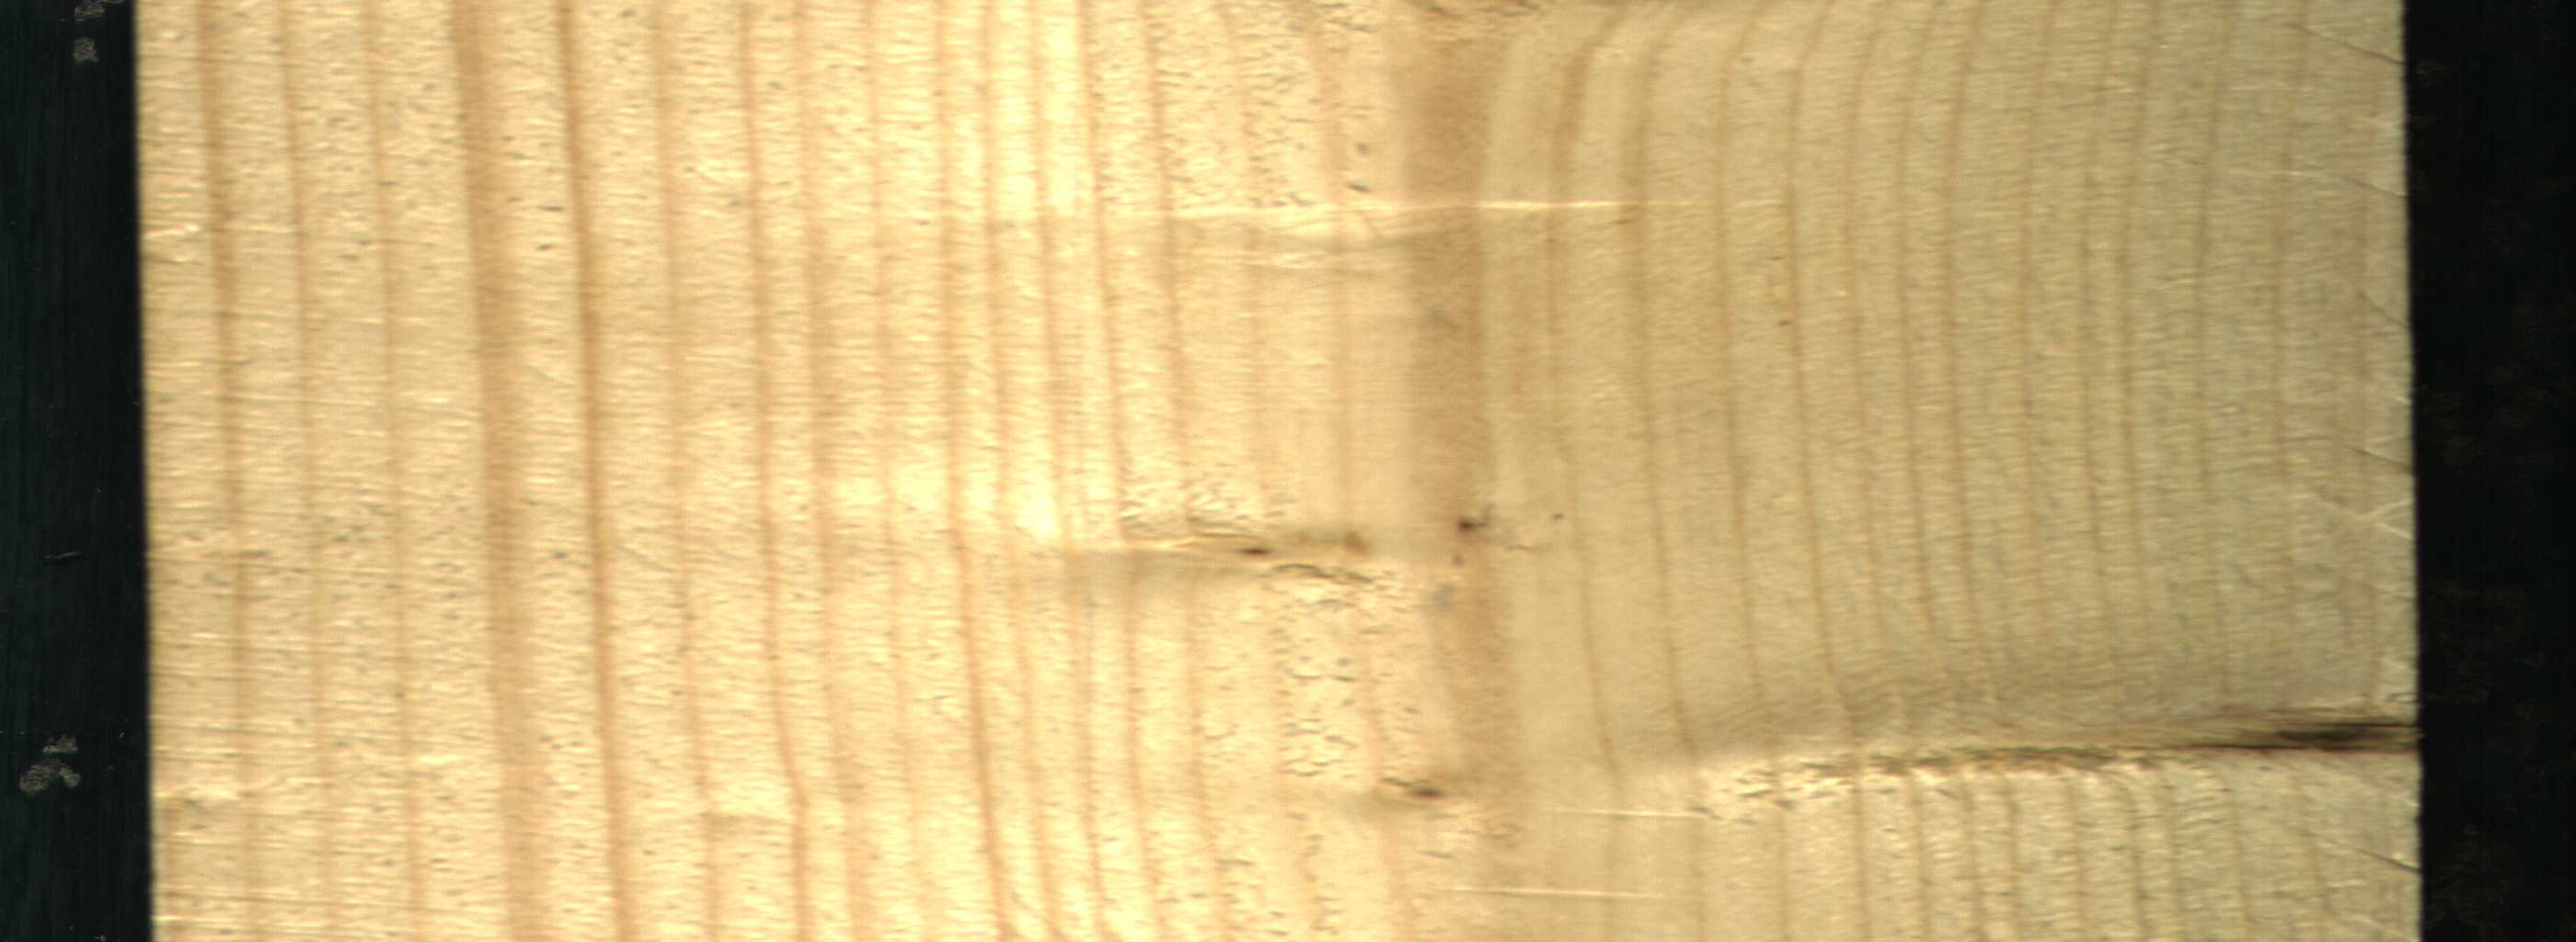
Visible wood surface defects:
Dead_Knot
Live_Knot
Live_Knot